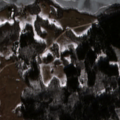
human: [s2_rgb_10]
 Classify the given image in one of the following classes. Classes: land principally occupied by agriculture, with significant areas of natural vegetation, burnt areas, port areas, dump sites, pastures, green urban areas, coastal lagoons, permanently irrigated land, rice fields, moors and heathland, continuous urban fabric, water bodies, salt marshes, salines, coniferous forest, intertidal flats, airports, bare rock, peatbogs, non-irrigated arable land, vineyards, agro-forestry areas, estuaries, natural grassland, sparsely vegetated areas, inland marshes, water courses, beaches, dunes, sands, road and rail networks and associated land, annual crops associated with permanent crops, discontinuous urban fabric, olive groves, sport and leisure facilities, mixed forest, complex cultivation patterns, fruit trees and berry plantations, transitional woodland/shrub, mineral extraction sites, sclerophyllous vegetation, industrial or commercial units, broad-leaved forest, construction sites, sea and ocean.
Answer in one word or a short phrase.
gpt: pastures, land principally occupied by agriculture, with significant areas of natural vegetation, broad-leaved forest, coniferous forest, mixed forest, water bodies